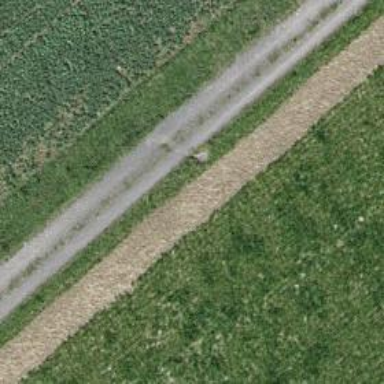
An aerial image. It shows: Track with grade 2 gravel surface.